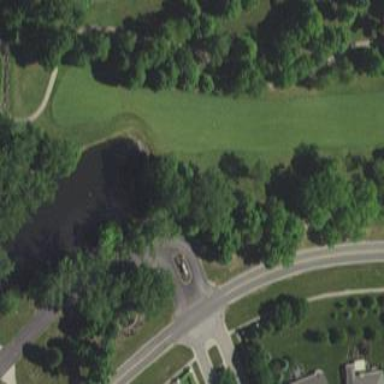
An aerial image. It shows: Scenic view of water hazard on golf course. The natural water feature adds beauty to the landscape.